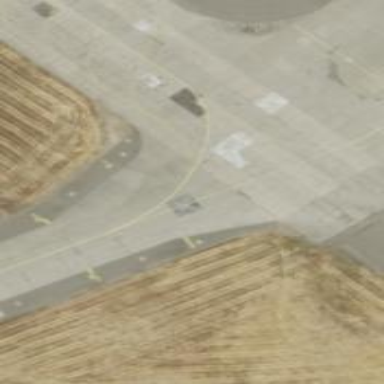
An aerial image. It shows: Image of taxiway at airport.